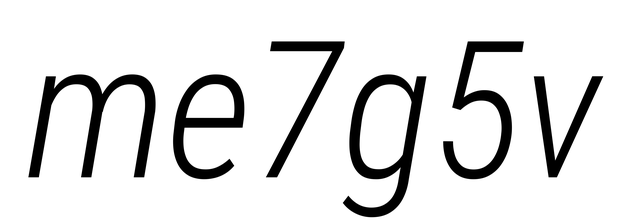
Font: Roboto-Italic_Condensed_Light_Italic